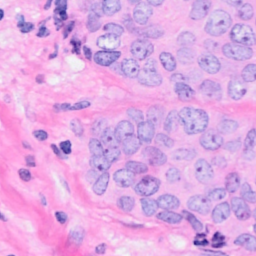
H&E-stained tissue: Breast